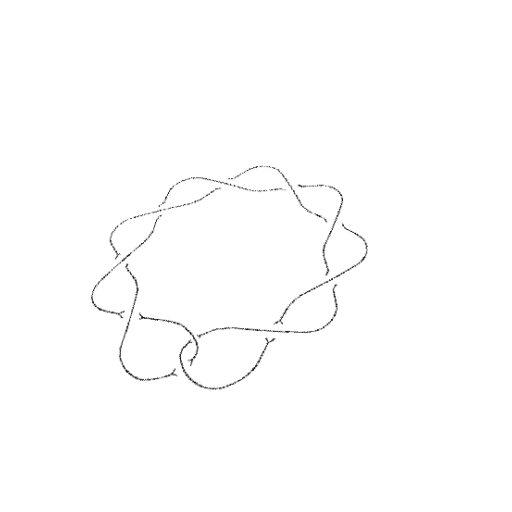
Crossing number: 10